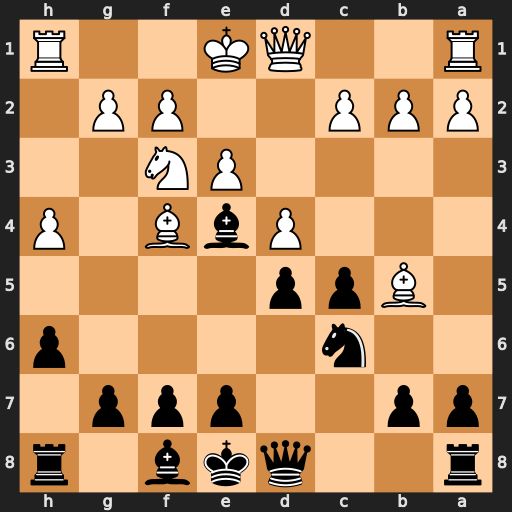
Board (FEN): r2qkb1r/pp2ppp1/2n4p/1Bpp4/3PbB1P/4PN2/PPP2PP1/R2QK2R
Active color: b
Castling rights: KQkq
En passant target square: -
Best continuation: Qa5+ Nd2 Qxb5